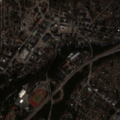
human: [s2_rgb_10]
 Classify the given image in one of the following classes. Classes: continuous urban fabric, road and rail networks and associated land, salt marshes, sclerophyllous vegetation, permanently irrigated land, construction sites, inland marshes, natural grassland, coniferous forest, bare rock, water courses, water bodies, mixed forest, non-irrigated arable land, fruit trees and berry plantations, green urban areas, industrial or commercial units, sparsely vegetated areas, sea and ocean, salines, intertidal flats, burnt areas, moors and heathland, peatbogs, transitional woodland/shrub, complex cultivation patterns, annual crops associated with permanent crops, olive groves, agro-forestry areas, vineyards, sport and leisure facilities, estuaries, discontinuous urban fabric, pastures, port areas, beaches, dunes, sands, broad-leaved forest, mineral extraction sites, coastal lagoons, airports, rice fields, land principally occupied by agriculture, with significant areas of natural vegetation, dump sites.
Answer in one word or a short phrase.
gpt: discontinuous urban fabric, industrial or commercial units, land principally occupied by agriculture, with significant areas of natural vegetation